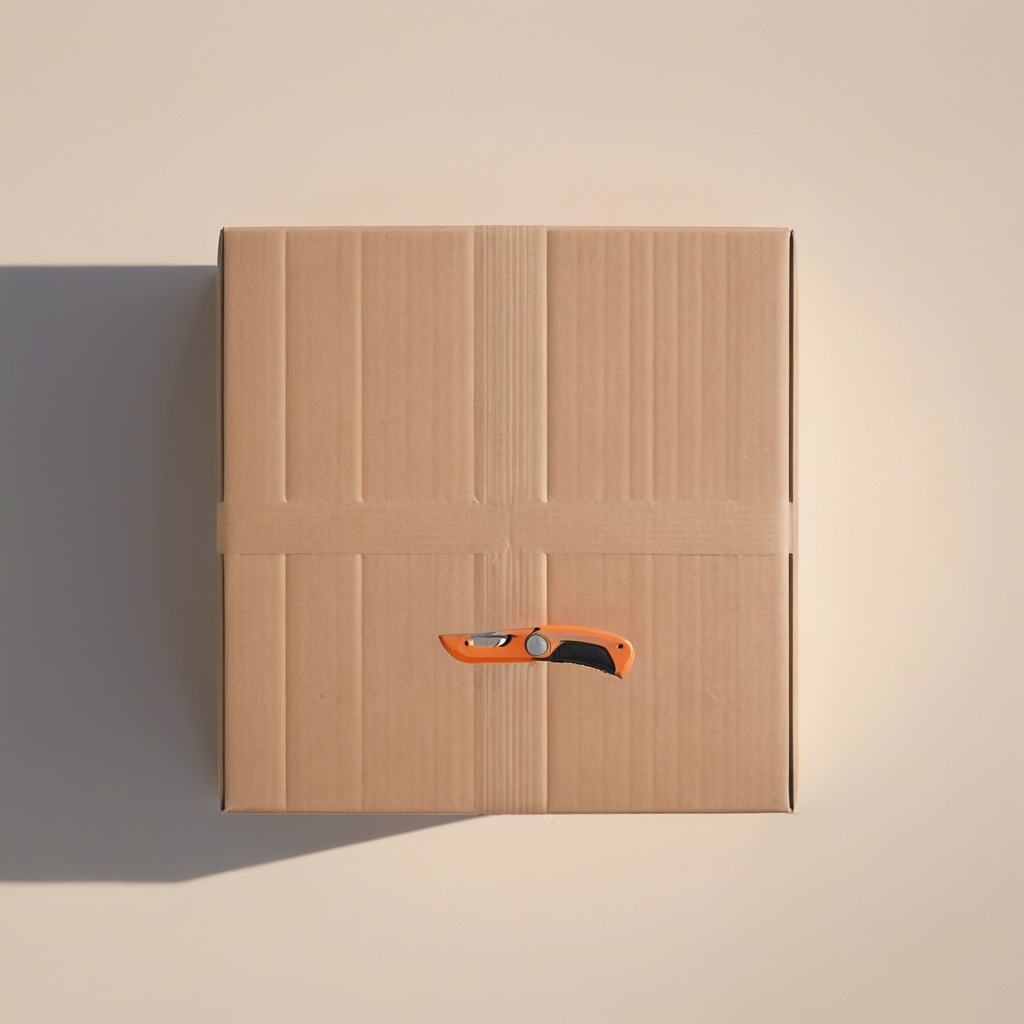
A utility knife is lying on the cardboard box surface in an outdoor workshop during daytime bright natural light soft shadows slightly creased but